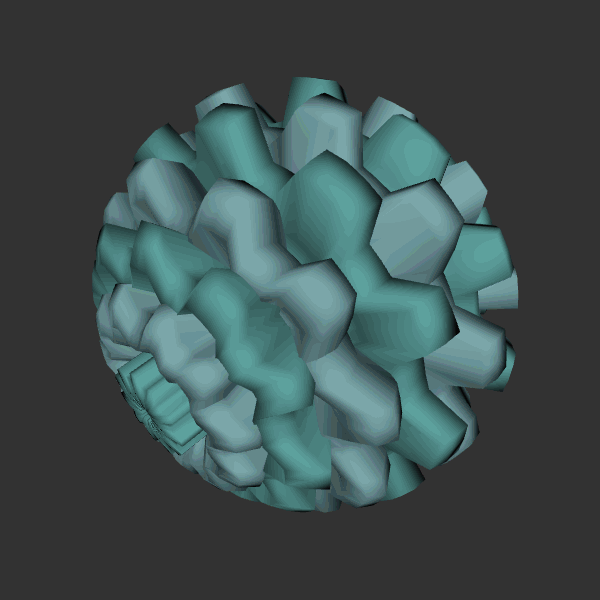
Background: dark